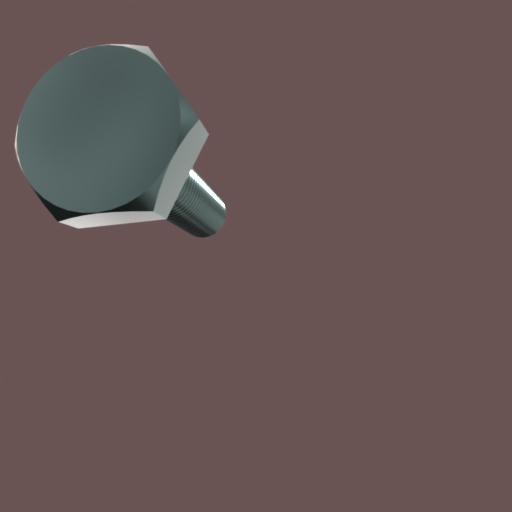
Label: bolt